Question: For example, I want to match my_very_nice_file.js, and I want to match it with these characters (mrie):
'''
m: my
r: very
i: nice
e: file
'''
As you see, these characters are followed by another, but they are not necessary together.
Just like <URL> 2 matches a file name. You can put any character, but one must follow the other.
Example:

I must do it in JavaScript. How can I do it?
If someone is interested, here is <URL>.
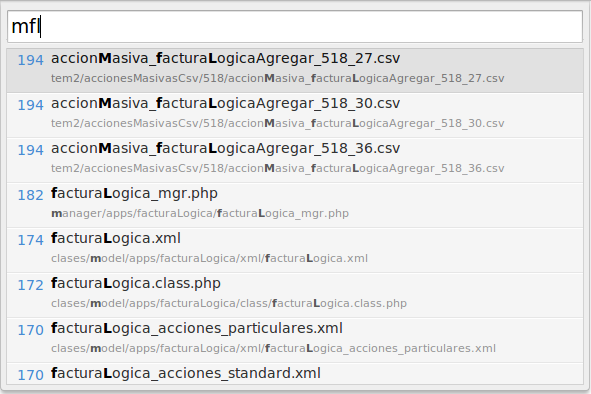
Answer: A straightforward pattern would be simply: 'm.*r.*i.*e.*'. However, I assume that you do not only want to match files with the .js extension, and that the pattern matching should only match the filename and not its extenion. In this case, the simplified pattern would cause trouble if your extension contains any of those characters.
Food for thought: what about the following pattern?
'''
m[a-z0-9\-_]*?r[a-z0-9\-_]*?i[a-z0-9\-_]*?e[a-z0-9\-_]*?\.[a-z]+
'''
A brief explanation of what the pattern does:
- -
However, the pattern also assumes that you would only want to accept alphanumeric and underscore characters. You can add more symbols between the square brackets should you want to include other characters (but remember to escape the important ones).
To do the matching in JS, you can use:
'''
var patt = /m[a-z0-9\-_]*?r[a-z0-9\-_]*?i[a-z0-9\-_]*?e[a-z0-9\-_]*?\.[a-z]+/gi;
if(fileName.match(patt)) {
// If there is a match
} else {
// If there is no match
}
'''
OP asked if it is possible to bold the highlighted characters. I suggested using the '.replace()' function:
'''
var patt = /m([a-z0-9\-_]*?)r([a-z0-9\-_]*?)i([a-z0-9\-_]*?)e([a-z0-9\-_]*\.[a-z]+)/gi;
var newFileName = fileName.replace(patt, "<strong>m</strong>$1<strong>r</strong>$2<strong>i</strong>$3<strong>e</strong>$4");
'''
For the sake of completeness, here is a <URL>